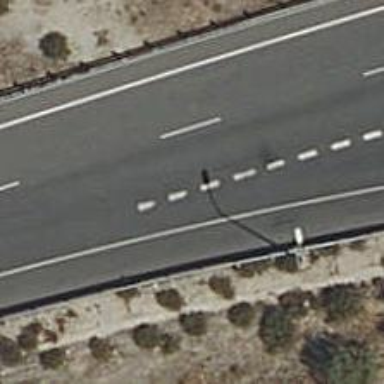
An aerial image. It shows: Motorway link.